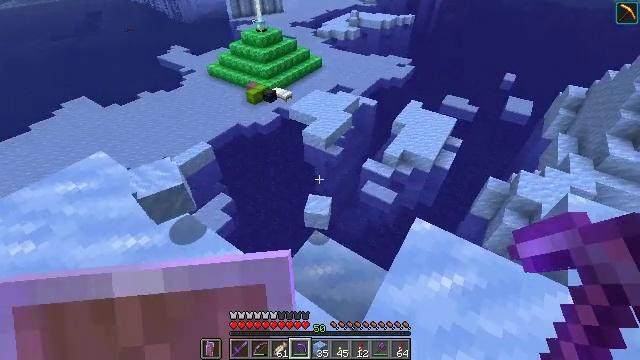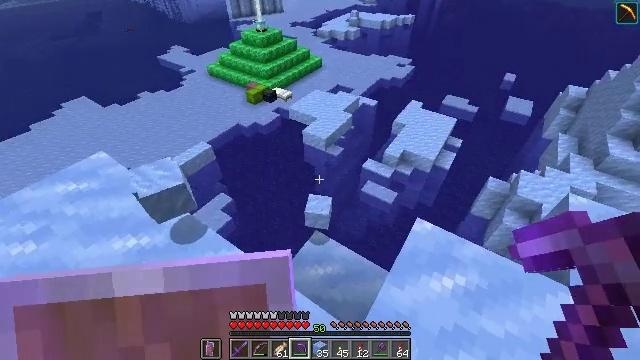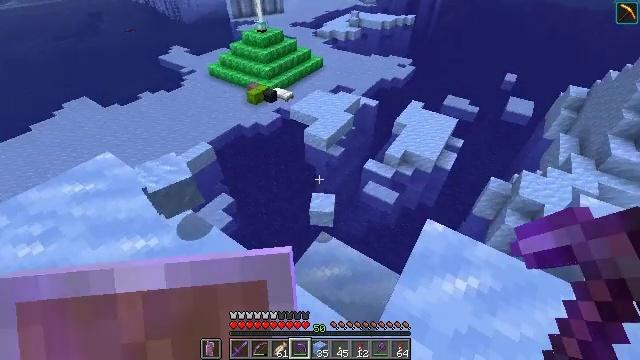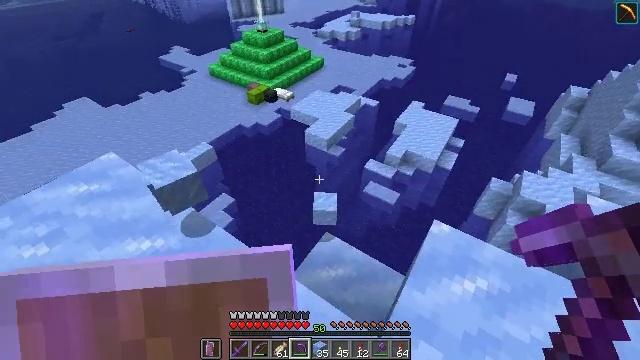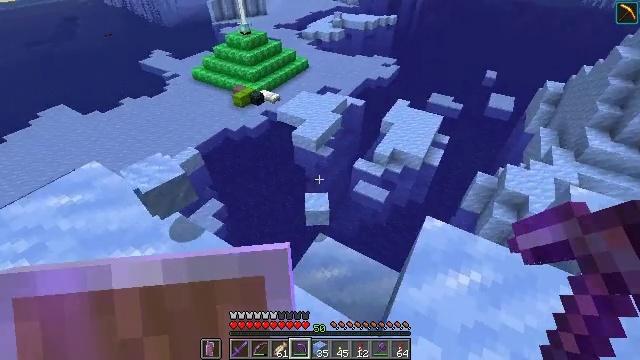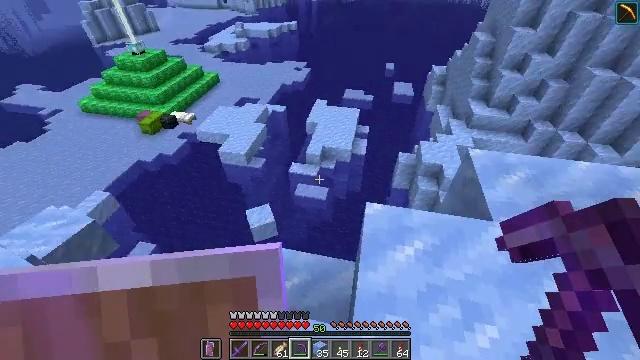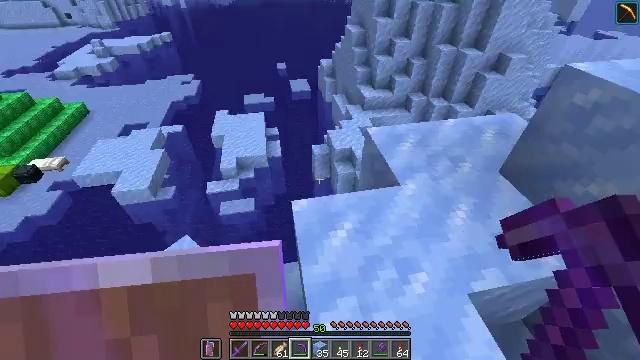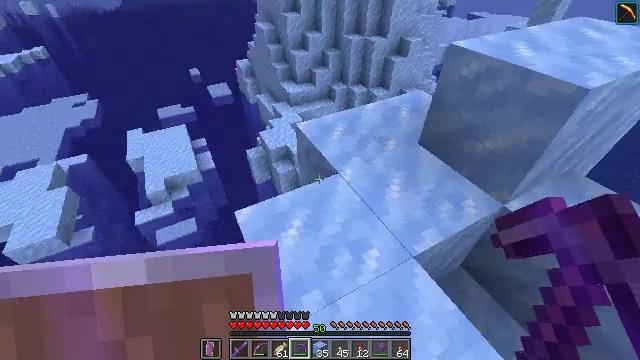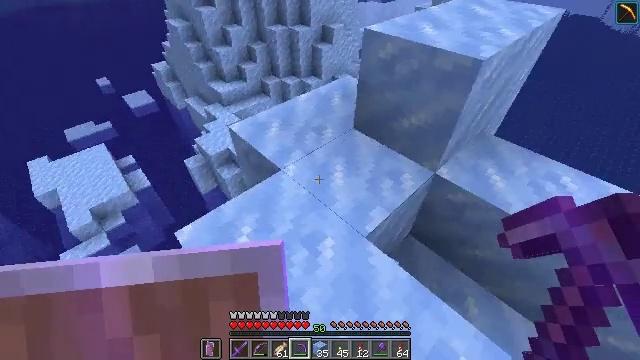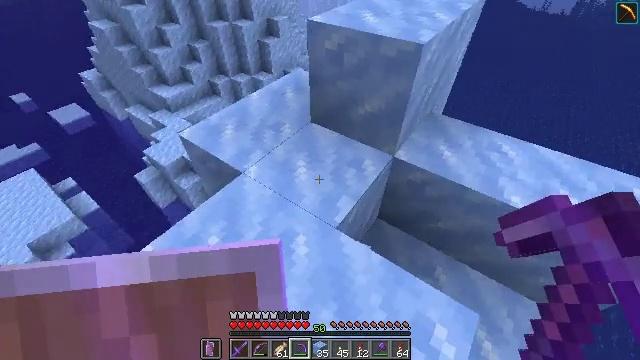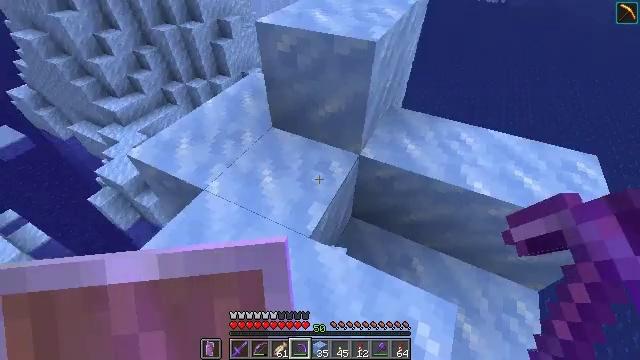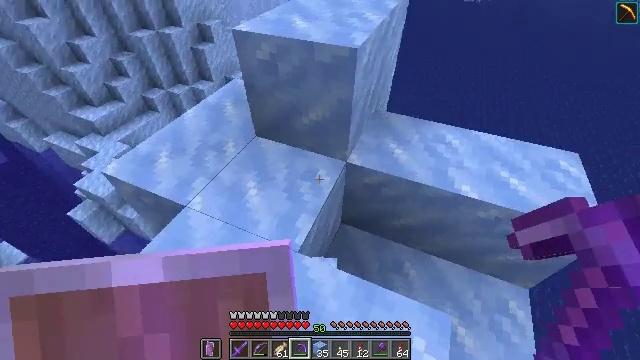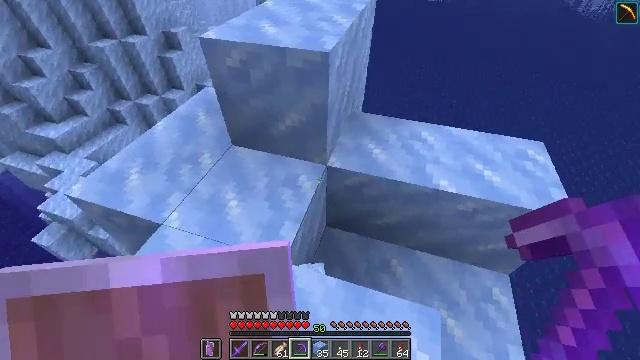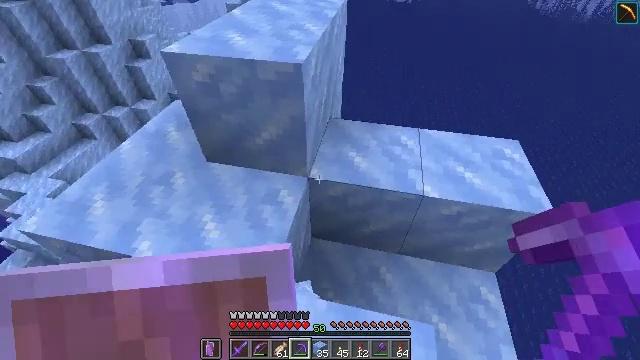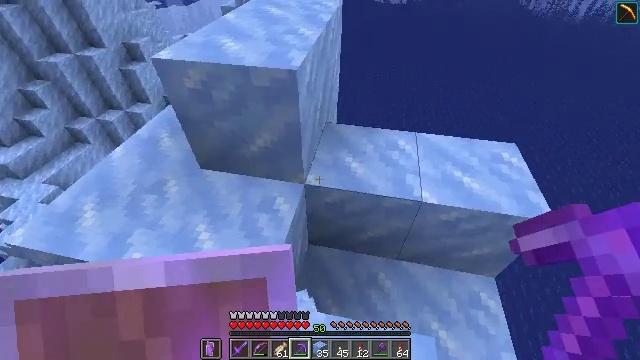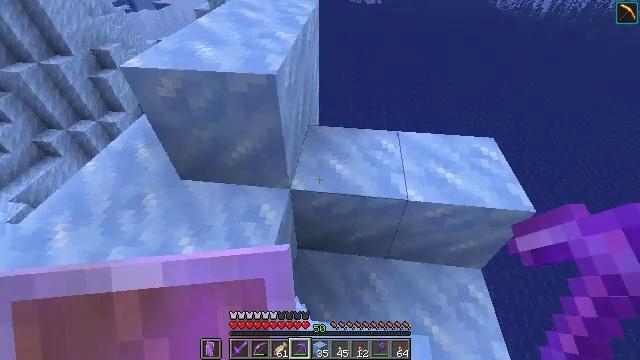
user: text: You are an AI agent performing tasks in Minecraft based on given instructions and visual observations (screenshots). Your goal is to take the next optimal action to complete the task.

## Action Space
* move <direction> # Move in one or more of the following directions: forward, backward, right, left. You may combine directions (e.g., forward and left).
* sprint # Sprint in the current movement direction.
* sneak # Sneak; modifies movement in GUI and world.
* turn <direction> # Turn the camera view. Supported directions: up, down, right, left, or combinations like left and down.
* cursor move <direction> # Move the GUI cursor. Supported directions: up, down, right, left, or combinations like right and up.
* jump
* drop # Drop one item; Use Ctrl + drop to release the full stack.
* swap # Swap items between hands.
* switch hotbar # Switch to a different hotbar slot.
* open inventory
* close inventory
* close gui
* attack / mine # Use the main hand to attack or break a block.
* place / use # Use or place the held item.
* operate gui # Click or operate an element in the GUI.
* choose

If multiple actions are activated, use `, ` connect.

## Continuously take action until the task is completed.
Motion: motion action
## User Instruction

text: Break packed ice to add to inventory.
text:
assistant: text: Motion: no_op
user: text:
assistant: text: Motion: no_op
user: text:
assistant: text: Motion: no_op
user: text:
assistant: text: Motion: move right, turn right
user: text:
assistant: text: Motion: move right, turn right and up
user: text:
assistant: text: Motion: move right, turn right
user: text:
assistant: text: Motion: move right, turn right
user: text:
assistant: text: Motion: move forward and move right, turn right and down
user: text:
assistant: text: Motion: move forward, turn right and down
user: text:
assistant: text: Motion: move forward, turn right
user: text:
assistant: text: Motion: turn right
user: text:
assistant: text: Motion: turn right
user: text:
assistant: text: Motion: turn right
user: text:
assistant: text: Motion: no_op
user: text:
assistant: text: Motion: turn right
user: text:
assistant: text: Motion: move forward, turn right
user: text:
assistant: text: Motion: move forward and move right, turn right
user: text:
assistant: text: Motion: move forward and move right
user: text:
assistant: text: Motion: move forward and move right
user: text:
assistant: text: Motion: move forward and move right, turn left
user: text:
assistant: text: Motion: move forward, turn left
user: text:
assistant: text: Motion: move forward, turn left
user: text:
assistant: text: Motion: turn left
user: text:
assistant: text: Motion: turn left
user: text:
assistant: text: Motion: turn left and up
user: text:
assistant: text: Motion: turn left and up
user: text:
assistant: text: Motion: turn left and up
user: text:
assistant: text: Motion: turn left and up
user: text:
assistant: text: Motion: turn left
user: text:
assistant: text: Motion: no_op